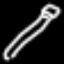
Label: pencil